Question: On this page: <URL> if you type in some garbage into the email address and click 'Login' you see the following message:

I'm trying to find the code responsible for that little popup window with the exclamation mark and the error message (I need to translate it using Javascript).
I can't right click it and do inspect element in Chrome - it doesn't let me.
I've tried CTRL+SHIFT+I then looking at sources and searching through all of them for the code.
I've also tried the Chrome extension Visual Event - it shows an event on the Sign In button but nothing useful (just a blur event).
How do I find this code? There must be a way I'm missing?
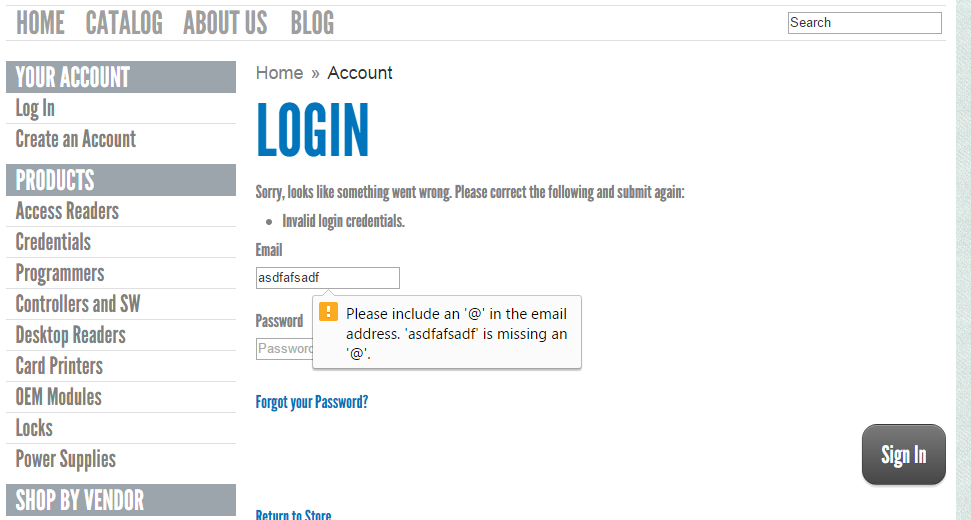
Answer: That's just plain HTML. Specifically the <URL> functionality introduced in HTML 5.
'''
<input name=whatever type=email required>
'''